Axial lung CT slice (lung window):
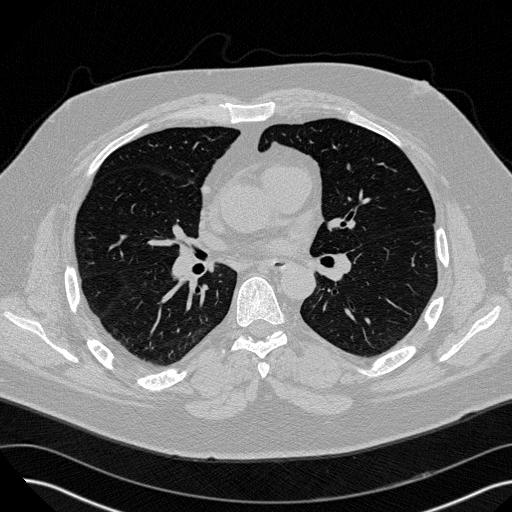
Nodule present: no